Question: I am finally working on my <URL>, again, and I am running across an error that was not occurring previously. The heart of the matter revolves around this code:
'''
zi = {0.1, 0.2, 0.3}
ai = {0.904837, 1.05171, -0.499584}
Quiet[ RecurrenceTable[ {A[0] == 0, A[1] == ai[[1]],
A[n+1]==A[n] + (z - zi[[n]]) ai[[n+1]] A[n-1]},
A, {n, Length@ai -1 } ],
{Part::pspec}]
'''
(The use of 'Quiet' is necessary as 'Part' complains about 'zi[[n]]' and 'ai[[n+1]]' when 'n' is purely symbolic.) The code itself is part of a function that I want a symbolic result from, hence 'z' is a 'Symbol'. But, when I run the above code I get the error:
'''
RecurrenceTable::nlnum1:
The function value {0.904837,0.904837+0. z} is not a list of numbers with
dimensions {2} when the arguments are {0,0.,0.904837}.
'''
Note the term '{0.904837,0.904837+0. z}' where '0. z' is not reduced to zero. What do I need to do to force it to evaluate to zero, as it seems to be the source of the problem? Are there alternatives?
Additionally, as a general complaint about the help system for the Wolfram Research personnel who haunt stackoverflow: in v.7 'RecurrenceTable::nlnum1' is not searchable! Nor, does the '>>' link at the end of the error take you to the error definition, but takes you to the definition of 'RecurrenceTable', instead, where the common errors are not cross-referenced.
: After reviewing my code, the solution I came up with was to evaluate the 'RecurrenceTable' completely symbolically, including the initial conditions. The working code is as follows:
'''
Clear[NPointPade, NPointPadeFcn]
NPointPade[pts : {{_, _} ..}] := NPointPade @@ Transpose[pts]
NPointPade[zi_List, fi_List] /; Length[zi] == Length[fi] :=
Module[{ap, fcn, rec},
ap = {fi[[1]]};
fcn = Module[{gp = #, zp, res},
zp = zi[[-Length@gp ;;]];
res = (gp[[1]] - #)/((#2 - zp[[1]]) #) &[Rest@gp, Rest@zp];
AppendTo[ap, res[[1]]];
res
] &;
NestWhile[fcn, fi, (Length[#] > 1 &)];
(*
The recurrence relation is used twice, with different initial conditions, so
pre-evaluate it to pass along to NPointPadeFcn
*)
rec[aif_, zif_, a_, b_][z_] :=
Evaluate[RecurrenceTable[
{A[n + 1] == A[n] + (z - zif[n])*aif[n + 1]*A[n - 1],
A[0] == a, A[1] == b},
A, {n, {Length@ap - 1}}][[1]]];
NPointPadeFcn[{zi, ap, rec }]
]
NPointPadeFcn[{zi_List, ai_List, rec_}][z_] /; Length[zi] == Length[ai] :=
Module[{aif, zif},
zif[n_Integer] /; 1 <= n <= Length[zi] := zi[[n]];
aif[n_Integer] /; 1 <= n <= Length[zi] := ai[[n]];
rec[aif, zif, 0, ai[[1]]][z]/rec[aif, zif, 1, 1][z]
]
Format[NPointPadeFcn[x_List]] := NPointPadeFcn[Shallow[x, 1]];
'''
Like the built-in interpolation functions, 'NPointPade' does some pre-processing, and returns a function that can be evaluated, 'NPointPadeFcn'. The pre-processing done by 'NPointPade' generates the list of 'ai's from the 'zi's and the function values at those points, in addition to pre-evaluating the recurrence relations. When 'NPointPadeFcn' is supplied with a 'z' value, it evaluates two linear recurrence relations by supplying it with the appropriate values.
: for the curious, here's 'NPointPade' in operation

In the first plot, it is difficult to tell the difference between the two functions, but the second plot shows the absolute (blue) and relative (red) errors. As written, it takes a very long time to create a Pade for 20 points, so I need to work on speeding it up. But, for now, it works.
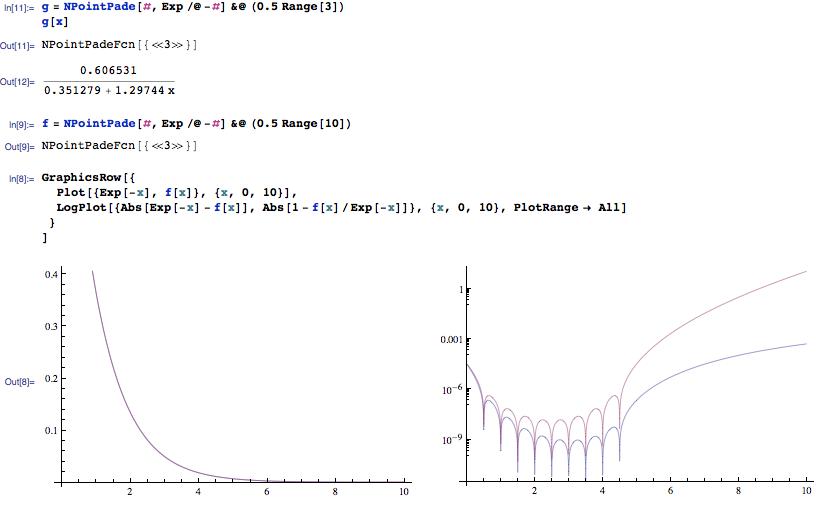
Answer: You can hide part extraction behind a function:
'''
In[122]:= zi = {0.1, 0.2, 0.3};
ai = {0.904837, 1.05171, -0.499584};
In[124]:= zif[n_Integer] /; 1 <= n <= Length[zi] := zi[[n]]
aif[n_Integer] /; 1 <= n <= Length[ai] := ai[[n]]
In[127]:= RecurrenceTable[{A[0] == 0, A[1] == aif[1],
A[n + 1] ==
A[n] + (z - zif[n]) aif[n + 1] A[n - 1]}, A, {n, (Length@ai) - 1}]
Out[127]= {0.904837, 0.904837,
0.904837 - 0.271451 aif[4] + 0.904837 z aif[4]}
'''
---
Here is the work-around for the problem:
'''
In[4]:= zi = {0.1, 0.2, 0.3};
ai = {0.904837, 1.05171, -0.499584};
In[6]:= zif[n_Integer] /; 1 <= n <= Length[zi] := zi[[n]]
aif[n_Integer] /; 1 <= n <= Length[ai] := ai[[n]]
In[8]:= Block[{aif, zif},
RecurrenceTable[{A[0] == 0, A[1] == aif[1],
A[n + 1] == A[n] + (z - zif[n]) aif[n + 1] A[n - 1]},
A, {n, 0, (Length@ai) - 1}]]
Out[8]= {0, 0.904837, 0.904837}
'''
'Block' serves to temporarily remove definitions of 'aif' and 'zif' while 'RecurrenceTable' is executed. Then, when 'Block' exits, the values are restored, and the output of 'RecurrenceTable' evaluates.